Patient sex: F
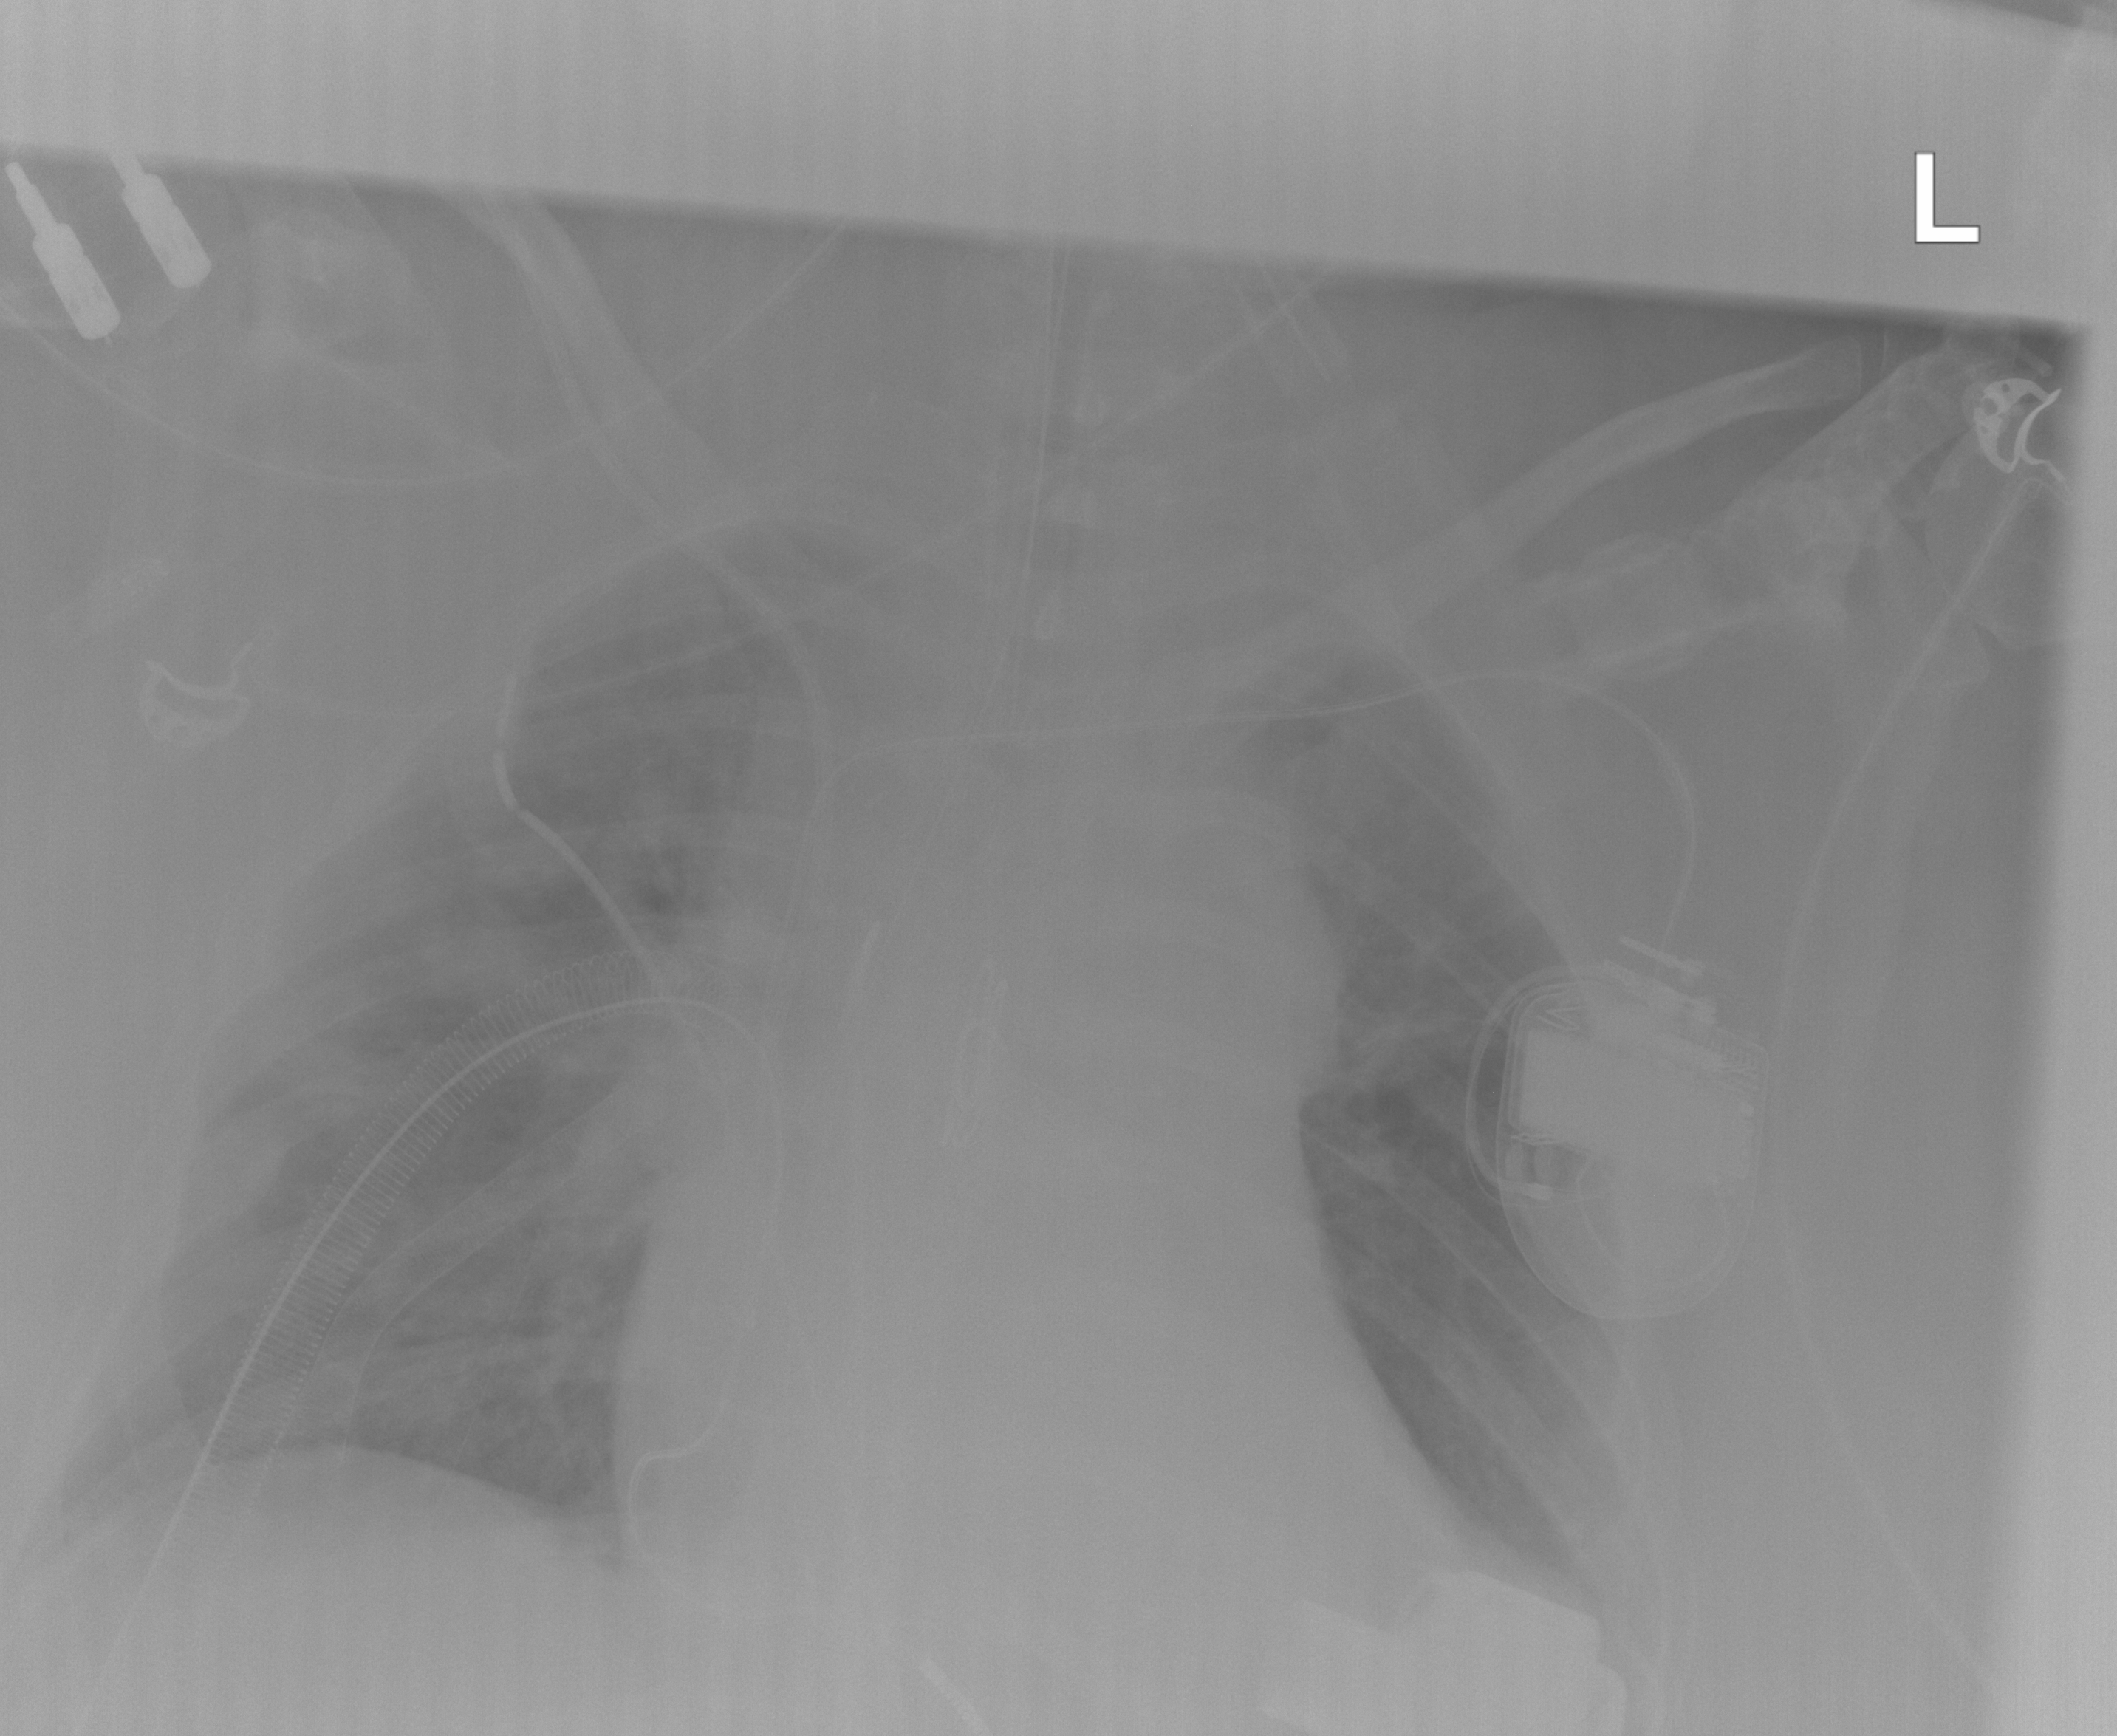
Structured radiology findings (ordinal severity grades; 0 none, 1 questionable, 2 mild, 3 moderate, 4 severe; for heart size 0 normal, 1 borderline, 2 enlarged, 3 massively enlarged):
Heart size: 1
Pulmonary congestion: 0
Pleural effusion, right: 1
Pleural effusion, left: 2
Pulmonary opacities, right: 0
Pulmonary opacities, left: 0
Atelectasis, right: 2
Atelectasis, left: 0